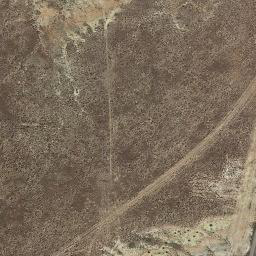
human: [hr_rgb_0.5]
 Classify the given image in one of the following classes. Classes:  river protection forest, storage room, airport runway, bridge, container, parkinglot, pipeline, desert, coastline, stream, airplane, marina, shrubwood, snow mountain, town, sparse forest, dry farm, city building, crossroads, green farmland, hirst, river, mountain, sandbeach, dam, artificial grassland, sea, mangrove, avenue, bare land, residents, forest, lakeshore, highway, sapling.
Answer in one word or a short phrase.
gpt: mountain